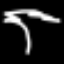
Label: palm tree